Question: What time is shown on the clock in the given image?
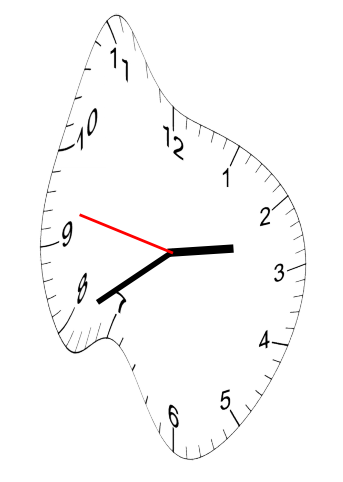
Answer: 02:39:47